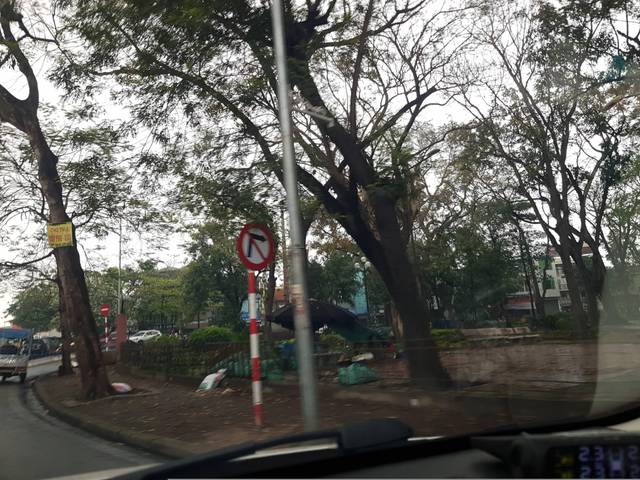
Region: Vietnam
Coordinates: 21.047, 105.865